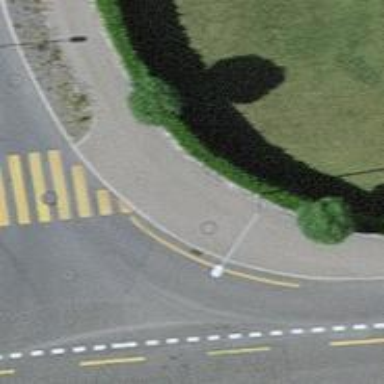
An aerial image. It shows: Sidewalk.